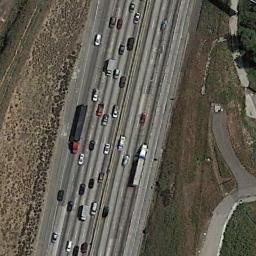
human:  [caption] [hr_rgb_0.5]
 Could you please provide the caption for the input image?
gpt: A straight freeway goes through the wasteland with some chaparrals and some cars are driving on the freeway .

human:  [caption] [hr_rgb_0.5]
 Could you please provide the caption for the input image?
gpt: The freeway goes through the bare land with some cars .

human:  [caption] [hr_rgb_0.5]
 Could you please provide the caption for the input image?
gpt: There are large lawns around the freeway and there are many cars on the freeway .

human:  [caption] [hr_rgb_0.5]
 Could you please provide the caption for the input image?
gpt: There are many cars on the lower left side of the highway .

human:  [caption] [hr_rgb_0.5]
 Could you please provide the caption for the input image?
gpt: There are bare lawns beside the freeway .